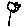
Label: flower